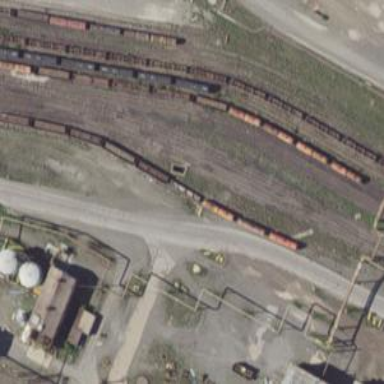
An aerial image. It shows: Rail spur service.